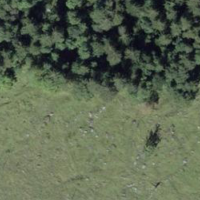
EUNIS habitat code: 43
Species observed at this site:
Capreolus capreolus